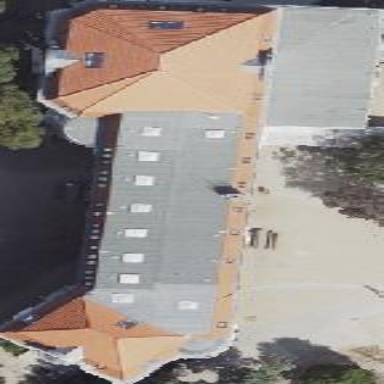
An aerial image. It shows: School building with double saltbox roof shape.